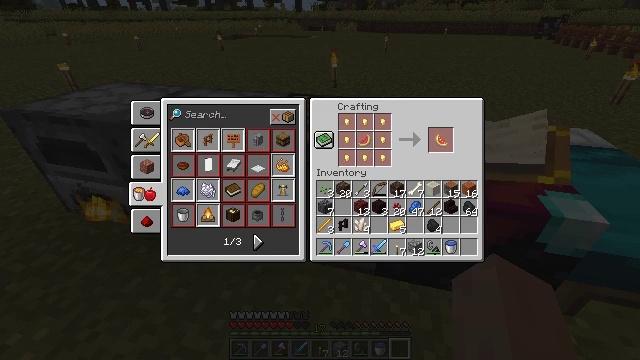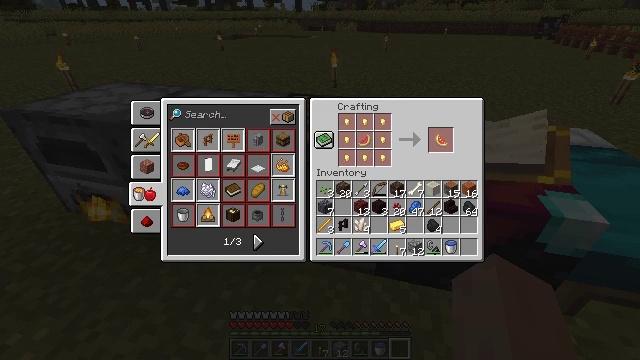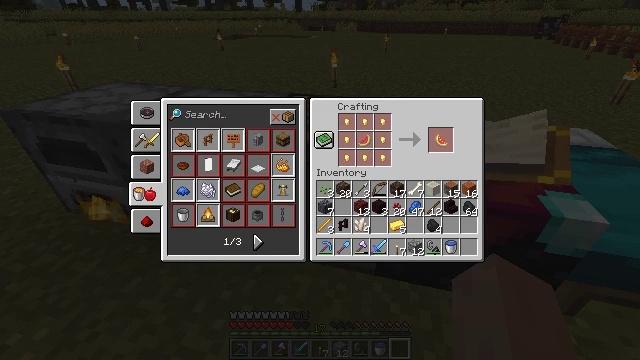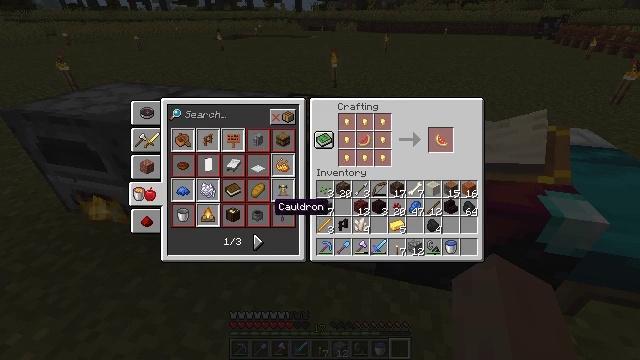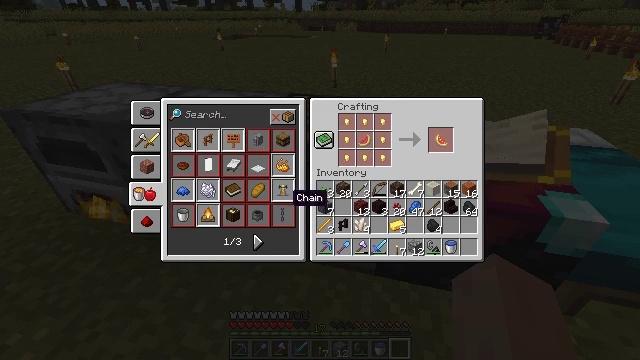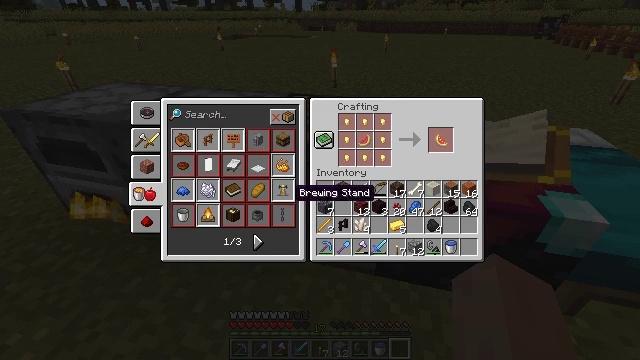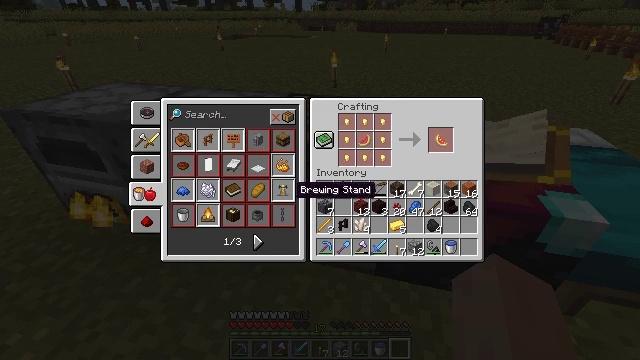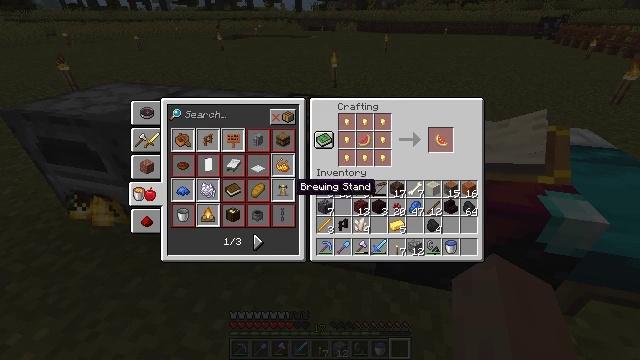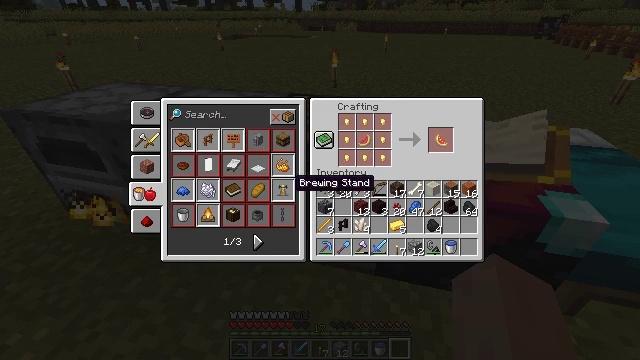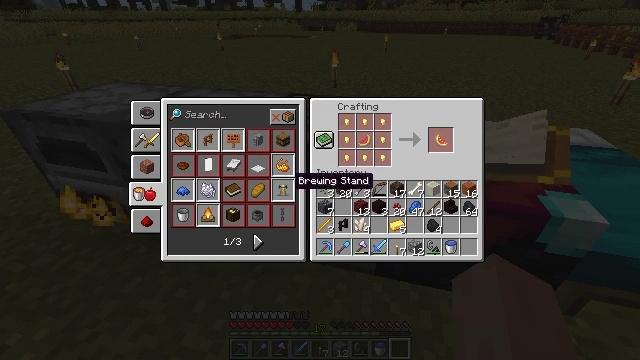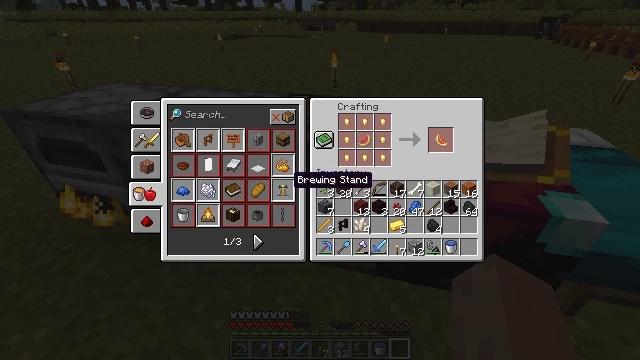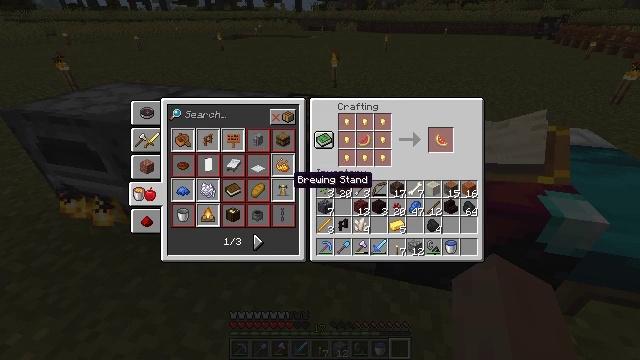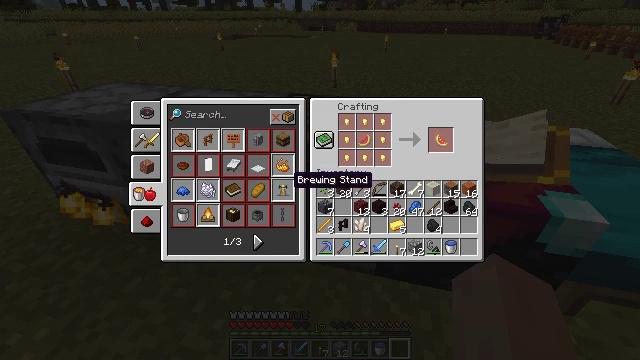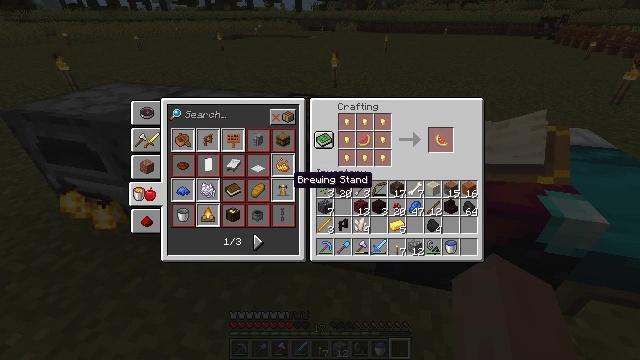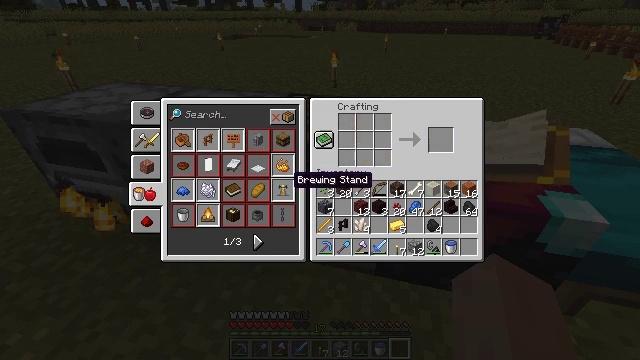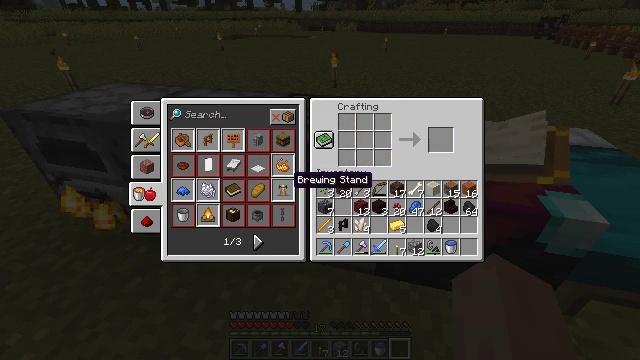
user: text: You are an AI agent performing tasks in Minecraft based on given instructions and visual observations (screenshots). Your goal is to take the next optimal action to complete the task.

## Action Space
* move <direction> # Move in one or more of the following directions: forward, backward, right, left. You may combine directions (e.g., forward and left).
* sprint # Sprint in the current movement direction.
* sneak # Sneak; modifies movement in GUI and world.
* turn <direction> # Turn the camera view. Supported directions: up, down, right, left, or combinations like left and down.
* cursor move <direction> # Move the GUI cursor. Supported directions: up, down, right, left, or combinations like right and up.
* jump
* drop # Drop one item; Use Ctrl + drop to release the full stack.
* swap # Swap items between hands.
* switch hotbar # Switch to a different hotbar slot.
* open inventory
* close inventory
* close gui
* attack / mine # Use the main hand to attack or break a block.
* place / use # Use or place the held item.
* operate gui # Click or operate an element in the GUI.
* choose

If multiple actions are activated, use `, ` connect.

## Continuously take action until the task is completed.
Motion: motion action
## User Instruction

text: Put blaze rod and cobblestones in the crafting grid to make a brewing stand.
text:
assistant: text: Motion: no_op
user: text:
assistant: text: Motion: cursor move right and up
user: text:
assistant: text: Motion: cursor move right and up
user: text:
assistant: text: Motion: cursor move right and up
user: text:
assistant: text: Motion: no_op
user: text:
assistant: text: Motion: no_op
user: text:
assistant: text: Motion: no_op
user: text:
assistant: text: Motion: no_op
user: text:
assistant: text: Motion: no_op
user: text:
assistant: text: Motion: no_op
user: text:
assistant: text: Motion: no_op
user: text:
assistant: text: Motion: no_op
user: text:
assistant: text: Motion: no_op
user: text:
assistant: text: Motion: operate gui
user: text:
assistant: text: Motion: operate gui
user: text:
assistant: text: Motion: operate gui
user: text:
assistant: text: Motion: no_op
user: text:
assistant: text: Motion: no_op
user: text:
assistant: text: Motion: no_op
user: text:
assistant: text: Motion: no_op
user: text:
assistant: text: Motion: cursor move right
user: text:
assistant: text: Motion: cursor move right
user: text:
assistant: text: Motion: cursor move right and up
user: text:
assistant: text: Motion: cursor move right
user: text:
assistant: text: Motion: cursor move right
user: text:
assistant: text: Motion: cursor move right
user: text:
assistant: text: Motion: no_op
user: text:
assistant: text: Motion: no_op
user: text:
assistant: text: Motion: no_op
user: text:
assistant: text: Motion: no_op